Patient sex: F
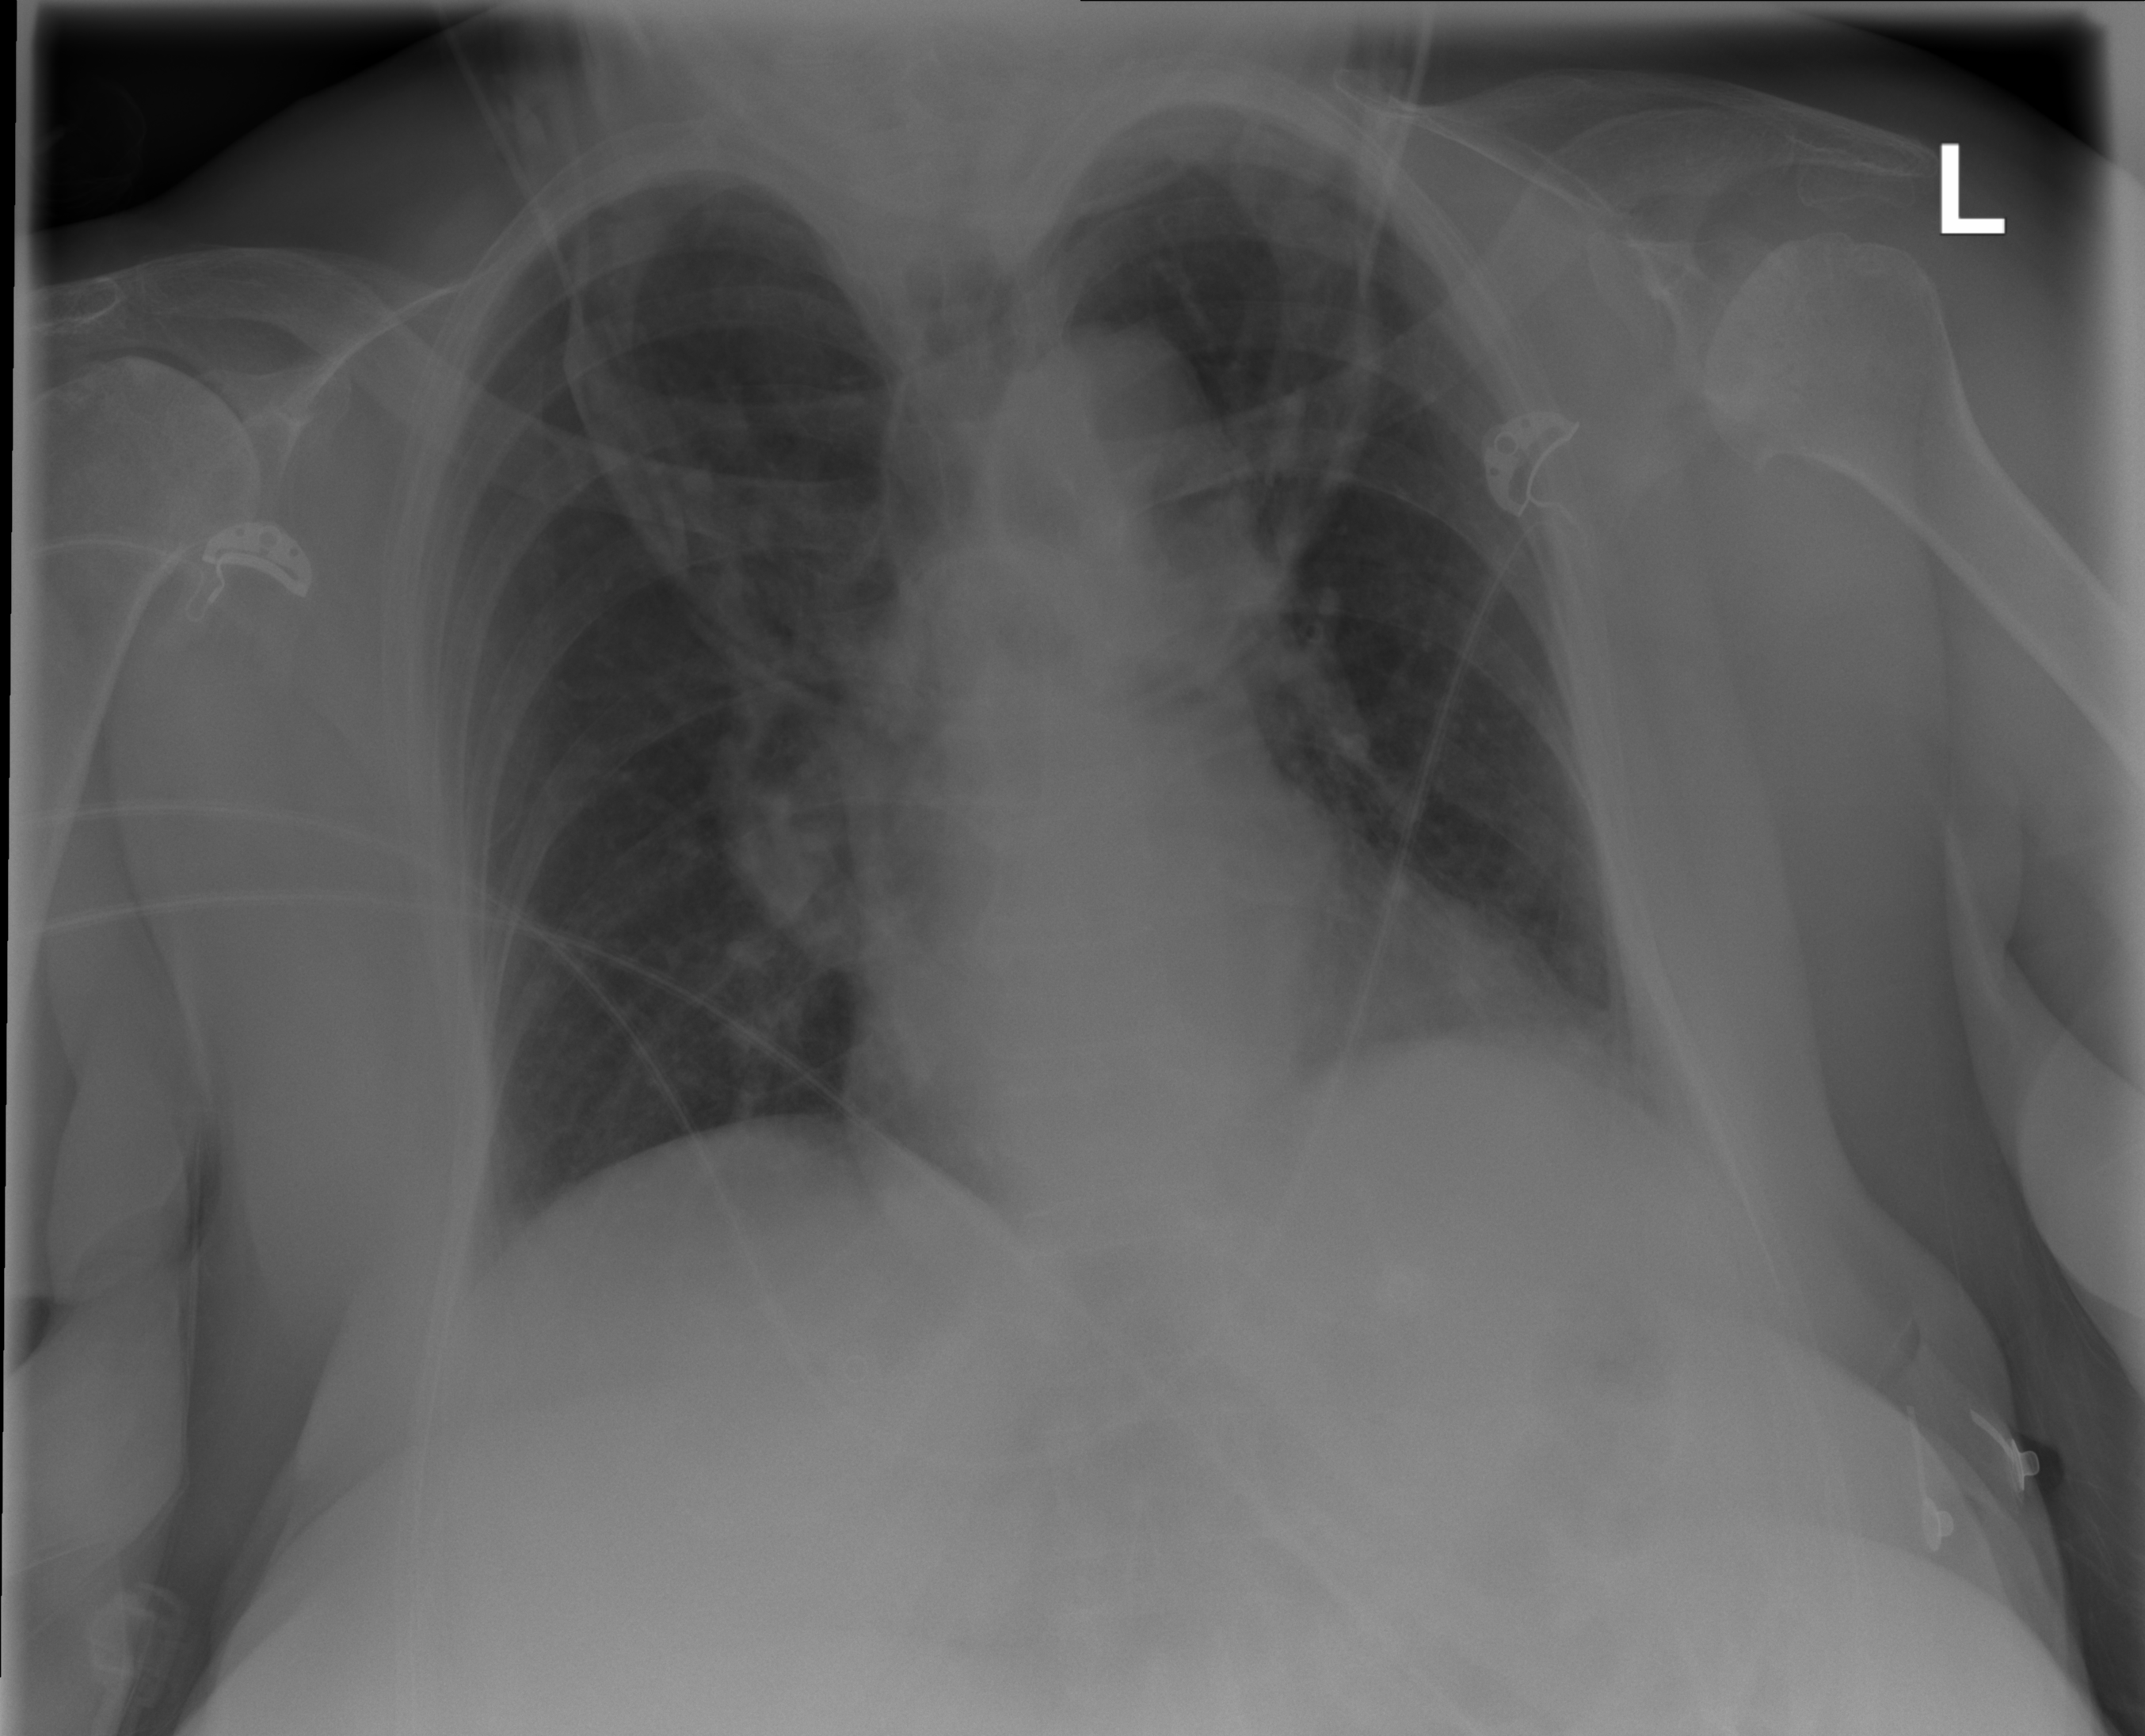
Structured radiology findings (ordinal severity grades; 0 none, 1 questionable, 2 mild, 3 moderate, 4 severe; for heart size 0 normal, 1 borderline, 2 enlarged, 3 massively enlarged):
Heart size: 0
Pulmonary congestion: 0
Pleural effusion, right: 0
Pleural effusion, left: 2
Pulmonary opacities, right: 0
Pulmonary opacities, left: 0
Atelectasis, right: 0
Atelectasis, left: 2